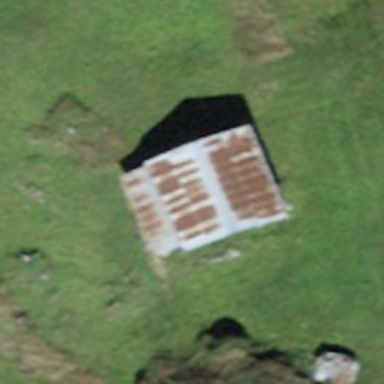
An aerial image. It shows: Rural barn.